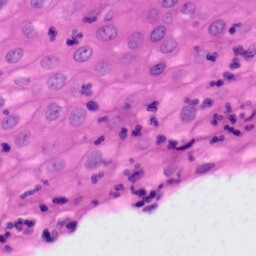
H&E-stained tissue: Tonsil